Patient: sex M, age 73
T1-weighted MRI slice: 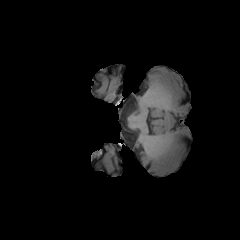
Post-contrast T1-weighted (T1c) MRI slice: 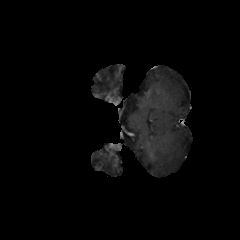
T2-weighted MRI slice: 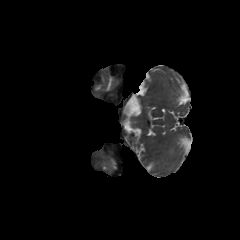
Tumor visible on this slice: no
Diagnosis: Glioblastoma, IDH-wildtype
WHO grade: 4